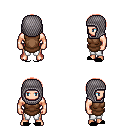
a pixel art fantasy rpg character, male body template, human, light skin, brown tunic, white pants, red plain hairstyle, chain hood, black slippers, four views (front, back, left, right), 2x2 character sprite sheet, small pixel art, hard edges, no anti-aliasing